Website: bh-photo
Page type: account-selection
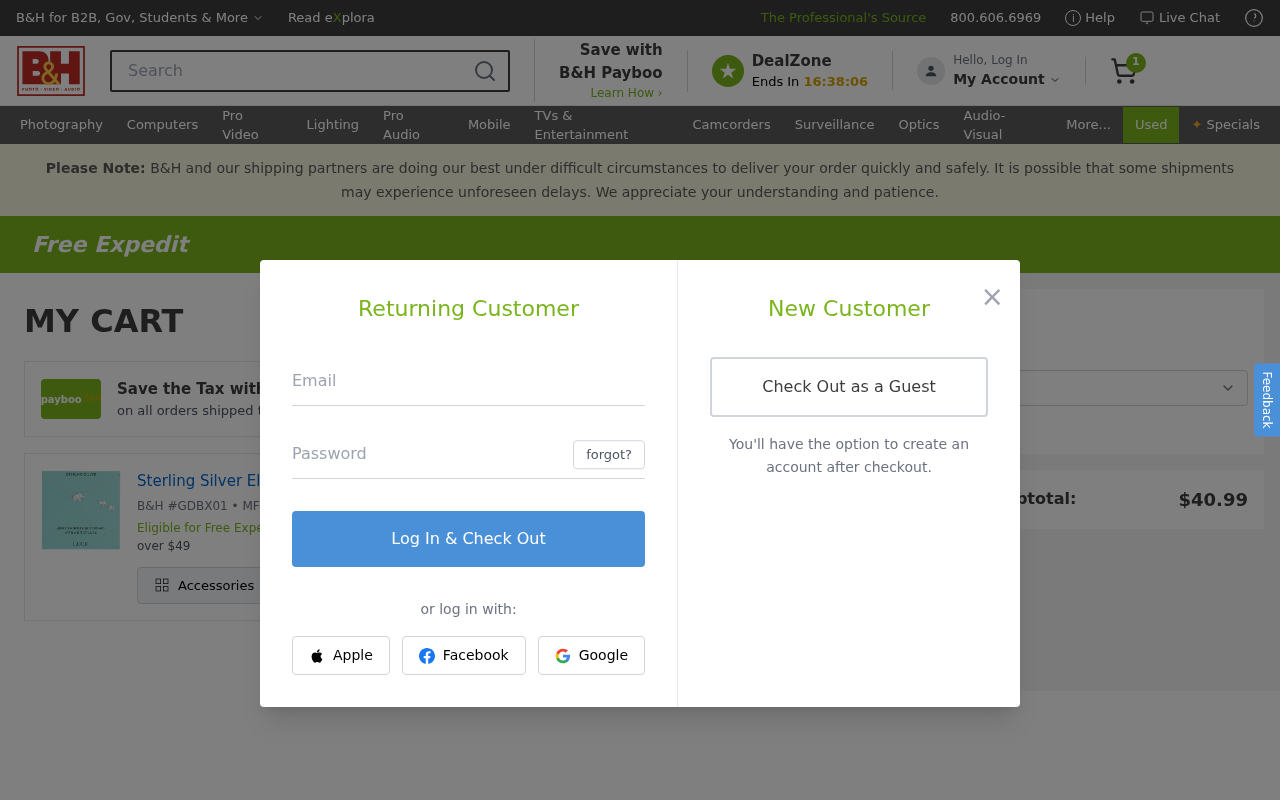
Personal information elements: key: PII_EMAIL
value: sean.white@hotmail.com
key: PII_POSTCODE
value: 51429
Product elements: key: PRODUCT1_NAME
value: Sterling Silver Elephant Necklace and Earrings Jewelry Set
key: PRODUCT1_QUANTITY
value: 1
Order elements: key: ORDER_NUM_ITEMS
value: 1
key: ORDER_SUBTOTAL
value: $40.99
Search elements: key: HEADER_SEARCH
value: Search
Other elements: key: BH_ITEM_NUMBER
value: GDBX01
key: MFR_NUMBER
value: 84084A